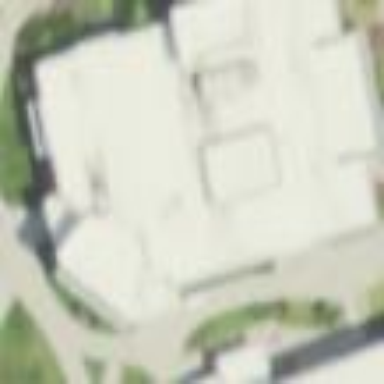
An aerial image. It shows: School building.